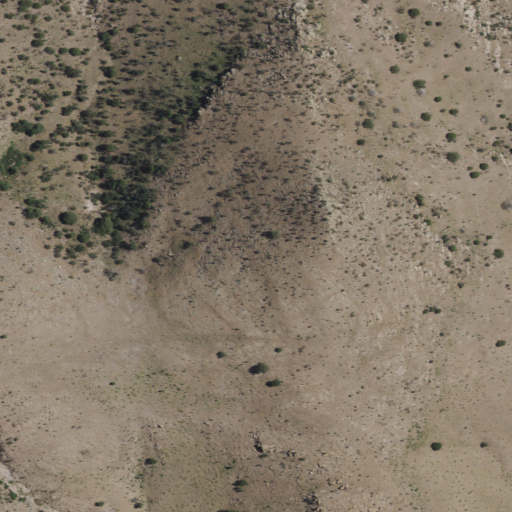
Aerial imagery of mountain in New Mexico named Center Peak containing grassland and shrub